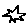
Label: star